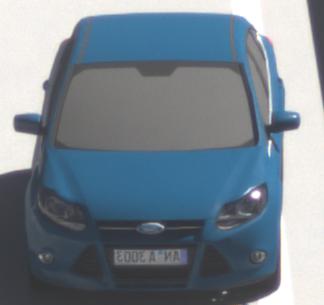
Make: Ford
Model: Focus 1.6 Ti-VCT
Detailed model: Focus (III)
Model produced from: 2011/09
Model produced until: 2014/09
Doors: 5
Color: blue
Road condition: dry road
Daytime: midday
Contrast: high contrast